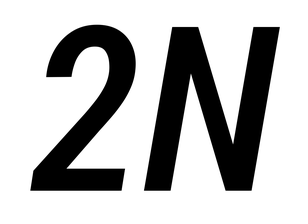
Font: Roboto-Italic_Condensed_Medium_Italic